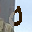
Label: 0